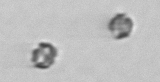
Label: Thalassiosira_sp_aff_mala